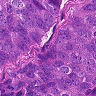
Metastatic tissue present: yes